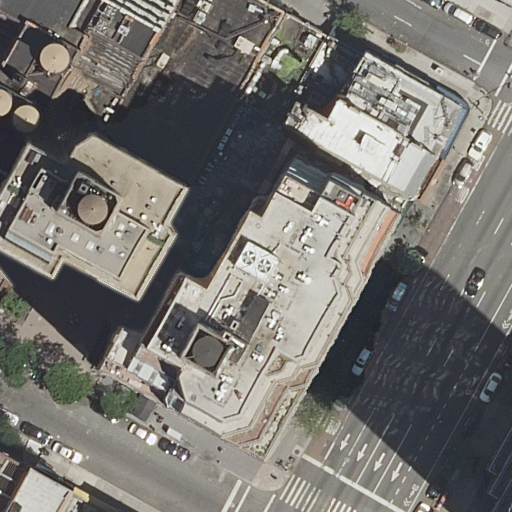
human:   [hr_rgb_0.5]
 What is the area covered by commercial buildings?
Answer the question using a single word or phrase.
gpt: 0m2

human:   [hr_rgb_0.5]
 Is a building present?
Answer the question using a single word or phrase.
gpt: yes

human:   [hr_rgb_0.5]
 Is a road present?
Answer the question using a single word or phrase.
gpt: yes

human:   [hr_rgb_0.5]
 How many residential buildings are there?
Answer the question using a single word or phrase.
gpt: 13

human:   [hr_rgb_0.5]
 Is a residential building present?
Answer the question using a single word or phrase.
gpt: yes

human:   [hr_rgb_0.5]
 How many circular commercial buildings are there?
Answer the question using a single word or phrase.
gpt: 0

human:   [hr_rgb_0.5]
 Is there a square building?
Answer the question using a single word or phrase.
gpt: no

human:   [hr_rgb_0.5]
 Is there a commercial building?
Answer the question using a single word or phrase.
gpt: no

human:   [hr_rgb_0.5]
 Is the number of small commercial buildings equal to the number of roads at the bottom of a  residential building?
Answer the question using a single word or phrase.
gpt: no

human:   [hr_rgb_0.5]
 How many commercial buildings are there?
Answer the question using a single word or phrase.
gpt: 0

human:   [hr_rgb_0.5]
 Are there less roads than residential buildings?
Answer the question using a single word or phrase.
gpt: yes

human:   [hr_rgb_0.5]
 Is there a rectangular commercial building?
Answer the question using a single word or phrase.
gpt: no

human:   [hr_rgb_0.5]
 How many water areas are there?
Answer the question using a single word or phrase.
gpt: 0

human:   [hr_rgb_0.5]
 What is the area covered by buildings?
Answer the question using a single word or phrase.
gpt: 5422m2

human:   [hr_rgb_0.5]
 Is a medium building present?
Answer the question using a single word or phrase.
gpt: yes

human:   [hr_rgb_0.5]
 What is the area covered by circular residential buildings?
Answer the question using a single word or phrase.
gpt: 0m2

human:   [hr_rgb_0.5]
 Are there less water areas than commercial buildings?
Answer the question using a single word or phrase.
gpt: no

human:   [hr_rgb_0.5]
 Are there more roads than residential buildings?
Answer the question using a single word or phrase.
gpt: no

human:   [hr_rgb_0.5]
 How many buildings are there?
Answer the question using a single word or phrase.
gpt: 13

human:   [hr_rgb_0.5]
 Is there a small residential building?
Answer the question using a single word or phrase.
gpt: yes

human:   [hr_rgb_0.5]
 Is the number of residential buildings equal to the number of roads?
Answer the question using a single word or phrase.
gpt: no

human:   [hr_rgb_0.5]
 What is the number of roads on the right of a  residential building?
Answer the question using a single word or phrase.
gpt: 2

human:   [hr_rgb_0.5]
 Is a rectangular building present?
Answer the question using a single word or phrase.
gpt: yes

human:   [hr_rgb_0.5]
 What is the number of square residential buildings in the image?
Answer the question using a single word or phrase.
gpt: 0

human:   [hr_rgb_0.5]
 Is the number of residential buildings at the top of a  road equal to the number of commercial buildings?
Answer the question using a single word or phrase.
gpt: no

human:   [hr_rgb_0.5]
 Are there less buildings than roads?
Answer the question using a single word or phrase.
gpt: no

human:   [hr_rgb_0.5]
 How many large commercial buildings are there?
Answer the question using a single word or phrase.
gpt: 0

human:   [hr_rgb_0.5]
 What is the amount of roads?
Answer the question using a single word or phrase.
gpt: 3

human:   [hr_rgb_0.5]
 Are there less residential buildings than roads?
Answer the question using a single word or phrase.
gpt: no

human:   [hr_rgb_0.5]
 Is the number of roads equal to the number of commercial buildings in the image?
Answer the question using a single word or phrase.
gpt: no

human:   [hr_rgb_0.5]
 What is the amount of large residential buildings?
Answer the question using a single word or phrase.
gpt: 4

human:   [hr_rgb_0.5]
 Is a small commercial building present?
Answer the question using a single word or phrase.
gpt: no

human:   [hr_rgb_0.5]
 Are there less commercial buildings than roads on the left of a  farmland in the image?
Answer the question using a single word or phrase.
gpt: no

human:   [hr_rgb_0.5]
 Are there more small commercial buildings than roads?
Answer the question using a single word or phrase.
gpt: no

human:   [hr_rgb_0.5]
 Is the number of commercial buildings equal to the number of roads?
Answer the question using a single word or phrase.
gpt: no

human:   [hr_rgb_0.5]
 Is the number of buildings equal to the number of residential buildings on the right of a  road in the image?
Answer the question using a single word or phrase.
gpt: no

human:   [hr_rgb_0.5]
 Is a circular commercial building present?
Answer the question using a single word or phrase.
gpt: no

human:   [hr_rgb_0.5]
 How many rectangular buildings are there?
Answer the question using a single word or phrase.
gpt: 8

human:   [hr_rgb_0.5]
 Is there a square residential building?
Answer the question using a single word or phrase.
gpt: no

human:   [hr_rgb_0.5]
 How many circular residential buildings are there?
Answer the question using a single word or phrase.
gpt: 0

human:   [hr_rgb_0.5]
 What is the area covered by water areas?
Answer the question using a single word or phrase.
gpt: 0m2

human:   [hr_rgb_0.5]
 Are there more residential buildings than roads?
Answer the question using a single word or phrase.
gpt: yes

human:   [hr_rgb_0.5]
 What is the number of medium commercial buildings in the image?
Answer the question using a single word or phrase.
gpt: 0

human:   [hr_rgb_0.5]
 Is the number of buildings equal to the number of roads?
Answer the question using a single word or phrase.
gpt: no

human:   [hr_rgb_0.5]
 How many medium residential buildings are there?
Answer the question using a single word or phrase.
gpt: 4

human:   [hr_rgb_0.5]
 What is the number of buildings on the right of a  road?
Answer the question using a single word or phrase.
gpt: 7

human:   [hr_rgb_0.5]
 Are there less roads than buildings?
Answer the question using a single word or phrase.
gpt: yes

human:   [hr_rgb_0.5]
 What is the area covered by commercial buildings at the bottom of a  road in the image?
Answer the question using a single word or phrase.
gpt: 0m2

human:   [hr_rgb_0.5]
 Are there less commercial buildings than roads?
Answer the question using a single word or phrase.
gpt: yes

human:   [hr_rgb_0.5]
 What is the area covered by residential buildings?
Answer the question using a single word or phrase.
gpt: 5422m2

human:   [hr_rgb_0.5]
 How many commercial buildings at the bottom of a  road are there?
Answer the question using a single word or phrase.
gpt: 0

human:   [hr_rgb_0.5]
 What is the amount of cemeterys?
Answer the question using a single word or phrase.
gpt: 0

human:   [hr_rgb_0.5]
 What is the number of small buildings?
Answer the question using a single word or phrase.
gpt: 5

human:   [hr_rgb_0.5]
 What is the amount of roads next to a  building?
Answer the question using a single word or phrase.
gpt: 3

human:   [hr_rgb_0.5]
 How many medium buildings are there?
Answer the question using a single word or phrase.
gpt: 4

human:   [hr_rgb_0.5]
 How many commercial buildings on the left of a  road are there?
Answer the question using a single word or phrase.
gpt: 0

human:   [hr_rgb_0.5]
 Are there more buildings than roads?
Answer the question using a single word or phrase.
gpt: yes

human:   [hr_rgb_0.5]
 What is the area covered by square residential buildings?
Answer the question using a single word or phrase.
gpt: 0m2

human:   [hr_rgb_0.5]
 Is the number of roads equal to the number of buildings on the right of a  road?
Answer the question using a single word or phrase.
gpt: no

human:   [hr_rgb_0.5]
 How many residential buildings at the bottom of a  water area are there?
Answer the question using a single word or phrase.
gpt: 0

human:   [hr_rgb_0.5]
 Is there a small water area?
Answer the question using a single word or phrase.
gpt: no

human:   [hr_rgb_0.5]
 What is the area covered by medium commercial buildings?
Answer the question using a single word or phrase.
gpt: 0m2

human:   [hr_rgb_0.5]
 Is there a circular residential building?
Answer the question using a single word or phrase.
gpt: no

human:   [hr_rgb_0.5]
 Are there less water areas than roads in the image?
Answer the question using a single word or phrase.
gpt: yes